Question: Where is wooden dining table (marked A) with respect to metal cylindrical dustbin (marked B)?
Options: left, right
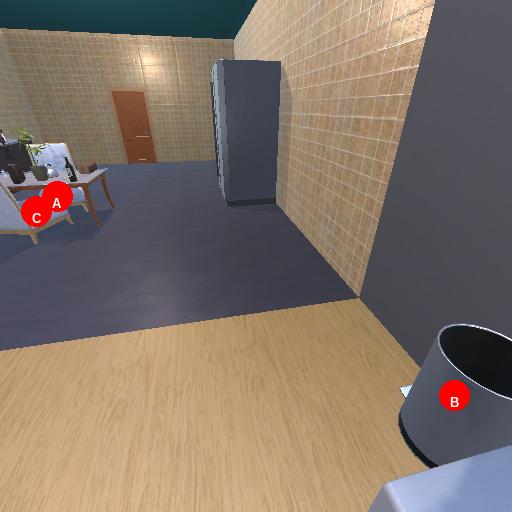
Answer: left